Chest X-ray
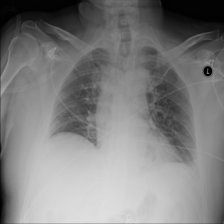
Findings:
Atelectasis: negative
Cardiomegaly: negative
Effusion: negative
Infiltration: negative
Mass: negative
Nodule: negative
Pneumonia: negative
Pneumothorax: negative
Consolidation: negative
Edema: negative
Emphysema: negative
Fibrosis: negative
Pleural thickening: negative
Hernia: negative